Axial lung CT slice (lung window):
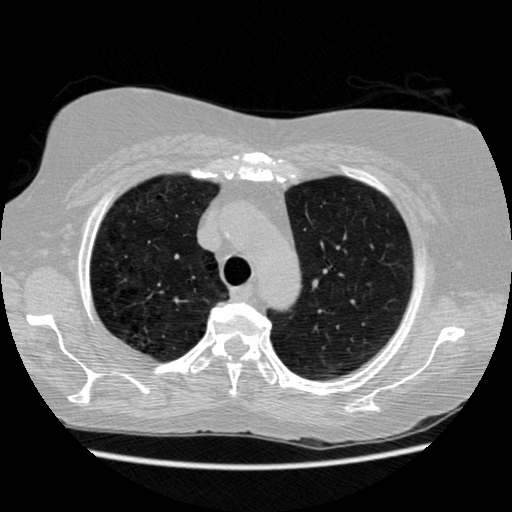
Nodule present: no